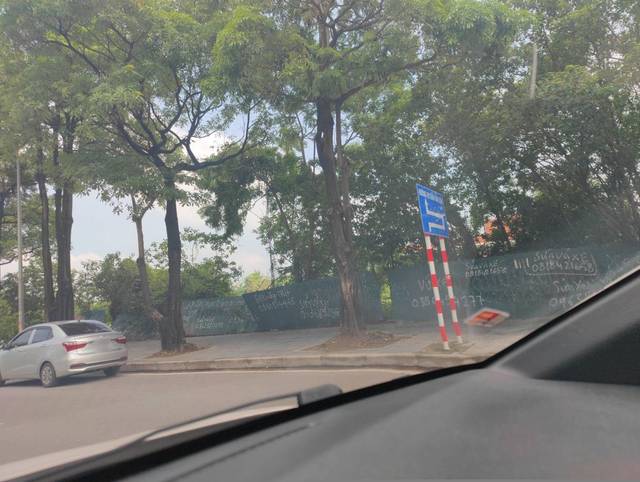
Region: Vietnam
Coordinates: 21.012, 105.774